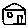
Label: house